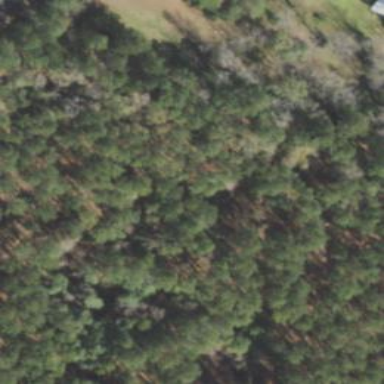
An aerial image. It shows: Mixed leaf woodland.